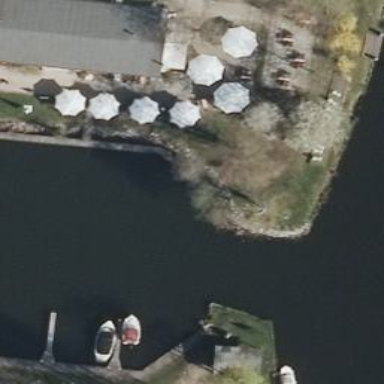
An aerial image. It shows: Outdoor seating area for leisure.